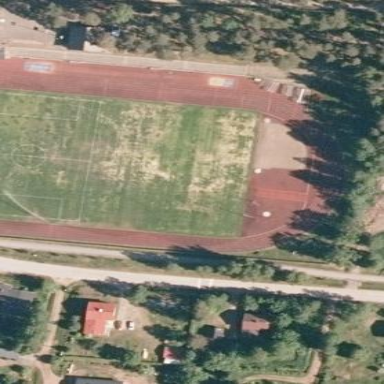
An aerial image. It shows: Soccer pitch for outdoor sports and leisure activities.